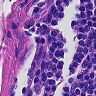
Metastatic tissue present: no